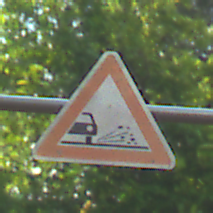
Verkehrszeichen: SplittSchotter
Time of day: MorningAfternoon
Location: Outdoor (Urban)
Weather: PartlyCloudy
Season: NotSpecified
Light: Natural